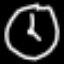
Label: clock